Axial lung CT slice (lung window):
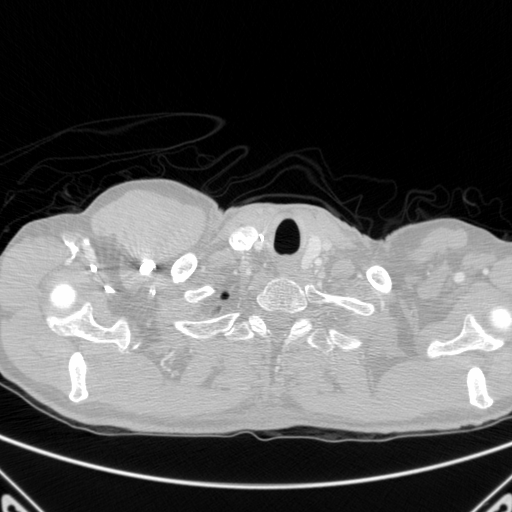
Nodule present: no